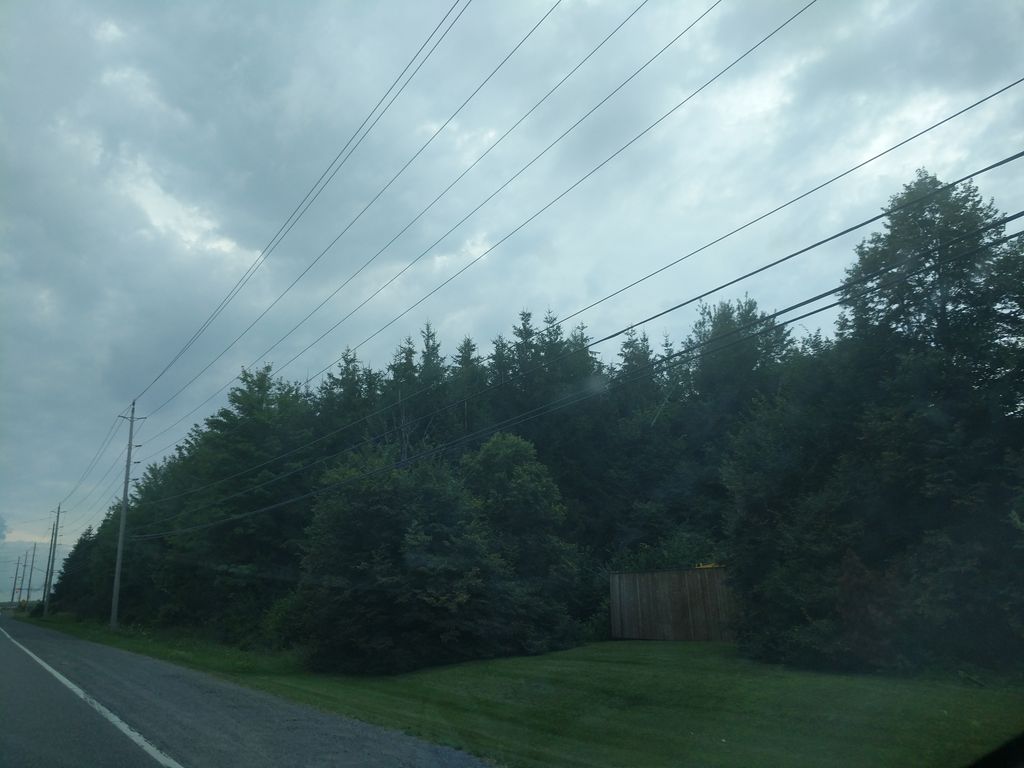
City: ottawa-gatineau